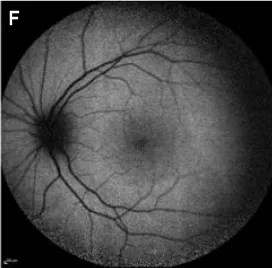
Autofluorescence was normal (E, F).
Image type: ophthalmic_imaging (autofluorescence)